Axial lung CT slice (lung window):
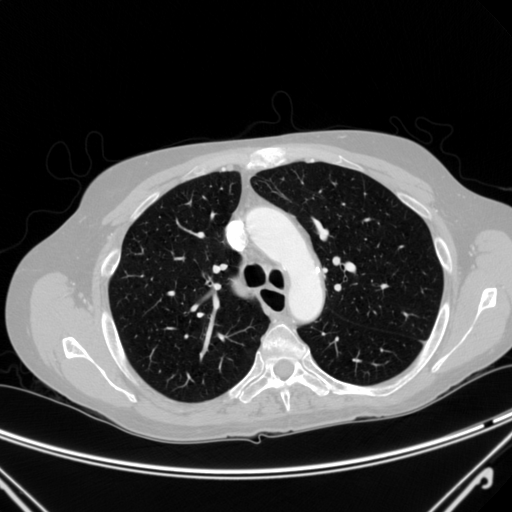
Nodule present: no